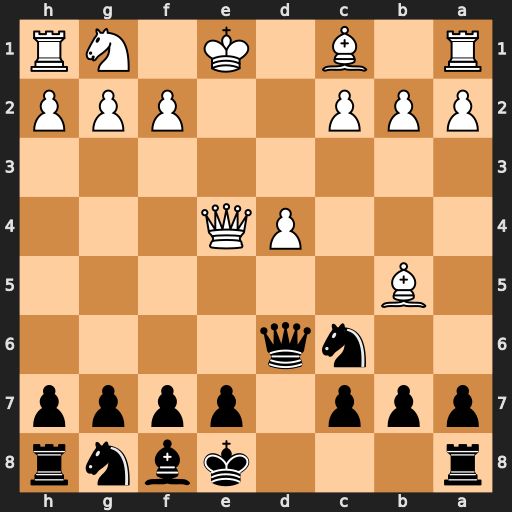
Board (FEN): r3kbnr/ppp1pppp/2nq4/1B6/3PQ3/8/PPP2PPP/R1B1K1NR
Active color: b
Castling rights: KQkq
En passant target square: -
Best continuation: Qb4+ c3 Qxb5